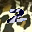
Label: 2